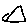
Label: triangle